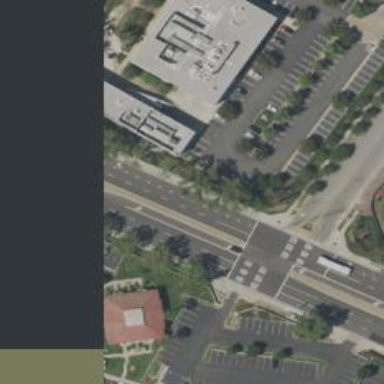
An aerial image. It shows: Parking lot O.